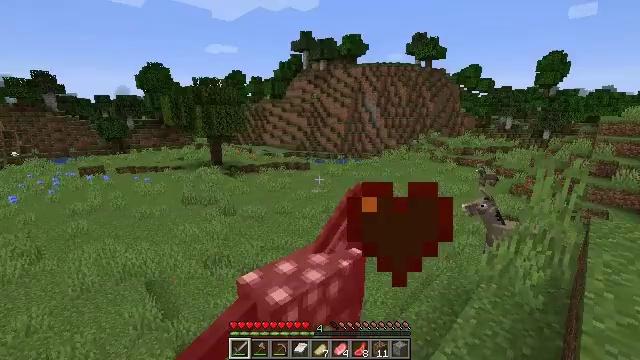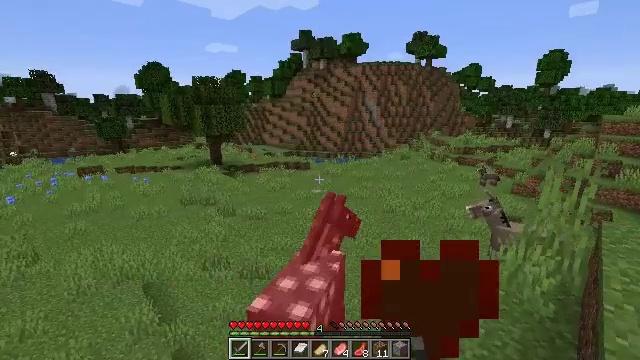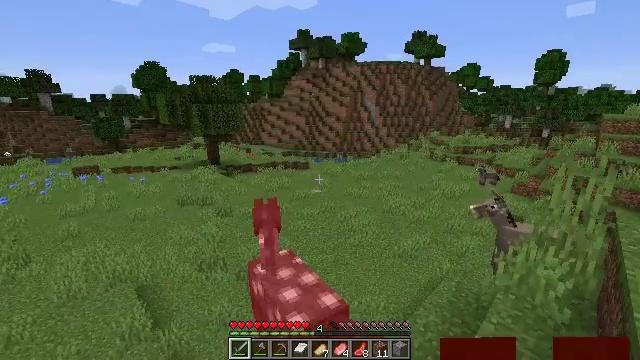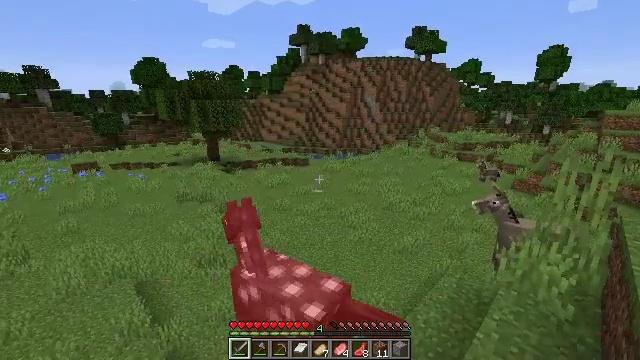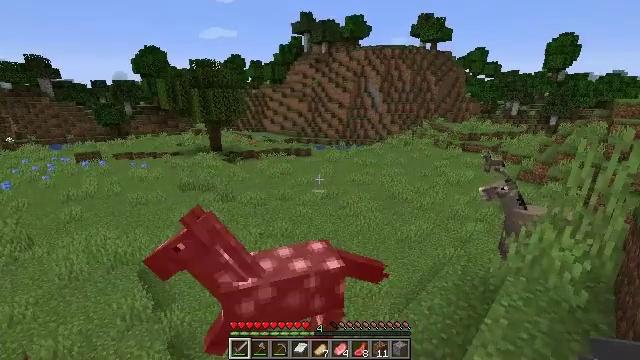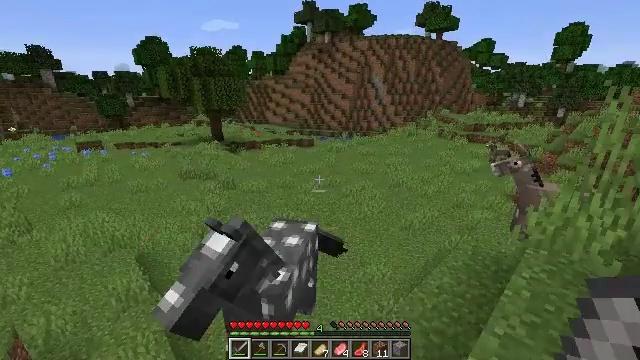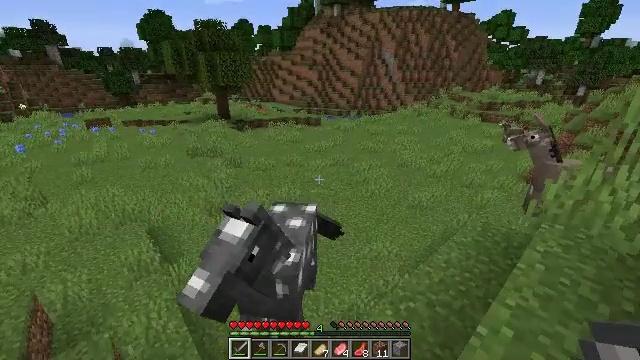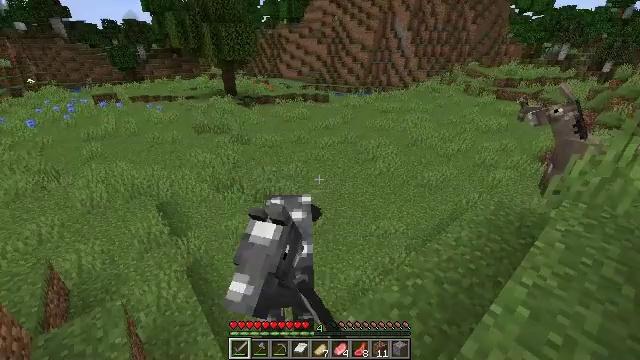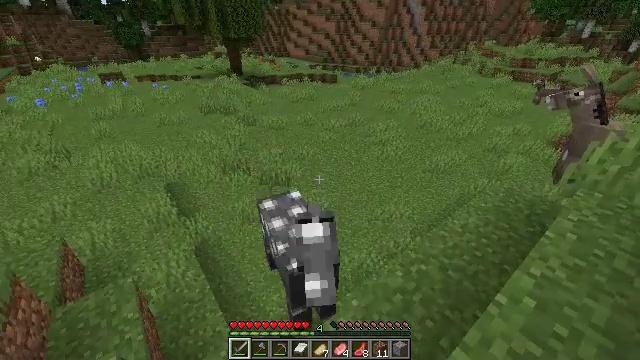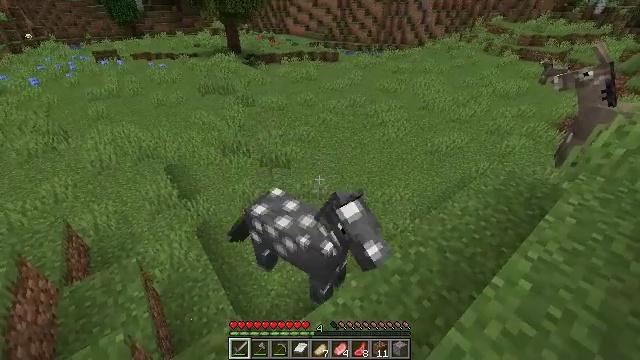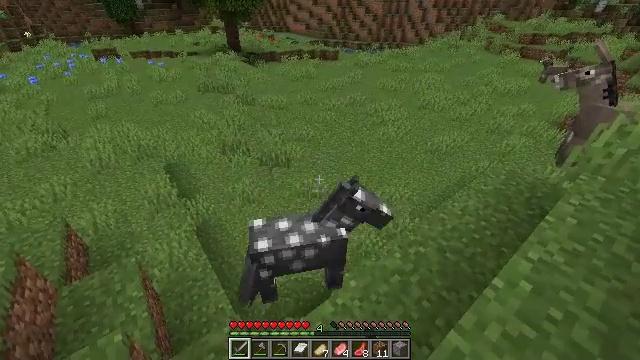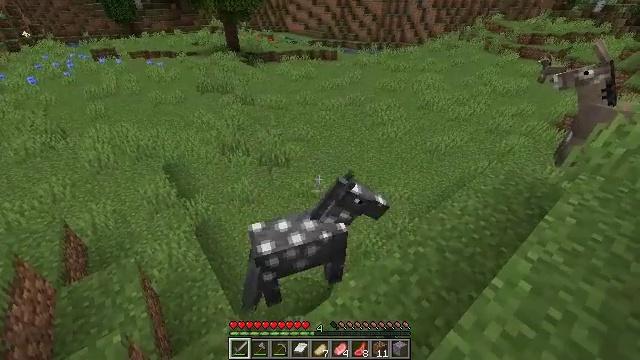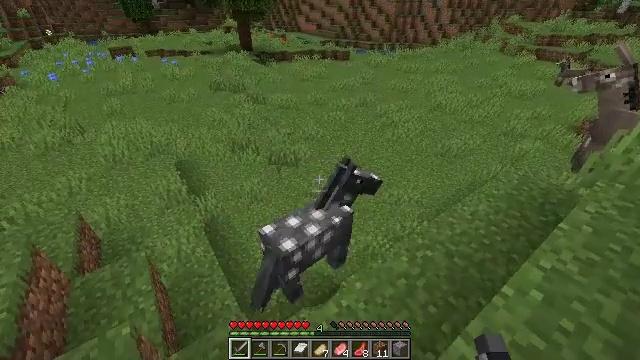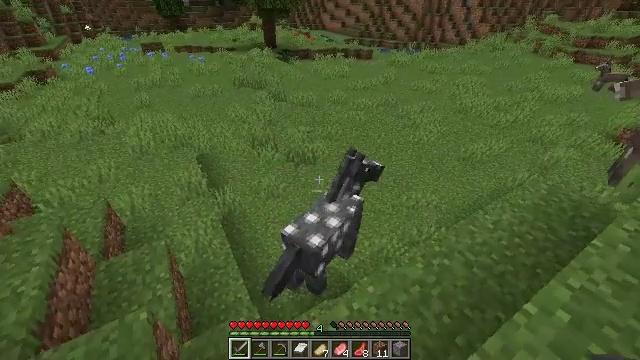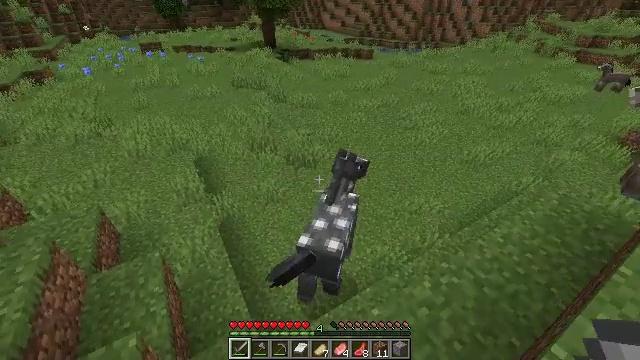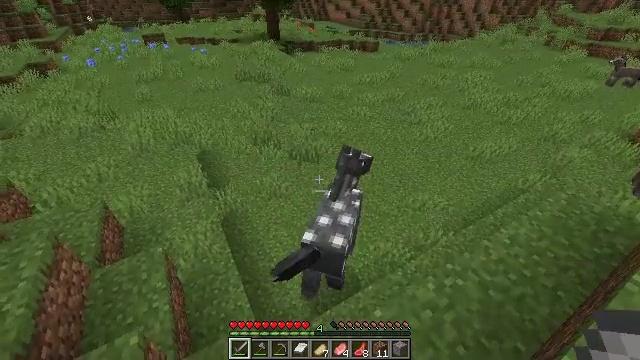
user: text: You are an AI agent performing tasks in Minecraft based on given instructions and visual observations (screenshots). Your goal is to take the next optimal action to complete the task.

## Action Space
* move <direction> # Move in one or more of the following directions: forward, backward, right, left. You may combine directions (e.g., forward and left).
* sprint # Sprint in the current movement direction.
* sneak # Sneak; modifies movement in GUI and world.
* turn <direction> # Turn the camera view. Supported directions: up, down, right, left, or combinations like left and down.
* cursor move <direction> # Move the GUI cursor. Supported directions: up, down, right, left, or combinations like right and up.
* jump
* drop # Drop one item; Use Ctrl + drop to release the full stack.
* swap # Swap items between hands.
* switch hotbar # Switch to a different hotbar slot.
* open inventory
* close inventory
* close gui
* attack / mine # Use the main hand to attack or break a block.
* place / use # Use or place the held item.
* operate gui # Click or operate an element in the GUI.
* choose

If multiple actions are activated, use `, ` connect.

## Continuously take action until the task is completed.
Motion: motion action
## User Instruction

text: Hunt a horse.
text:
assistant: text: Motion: move forward, attack / mine
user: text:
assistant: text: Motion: move forward, attack / mine
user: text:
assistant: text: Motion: attack / mine
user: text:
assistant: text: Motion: turn down, attack / mine
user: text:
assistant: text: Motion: turn down
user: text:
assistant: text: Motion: turn left and down, attack / mine
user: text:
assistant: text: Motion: turn left and down, attack / mine
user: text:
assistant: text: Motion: turn left and down, attack / mine
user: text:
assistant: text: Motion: turn down
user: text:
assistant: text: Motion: no_op
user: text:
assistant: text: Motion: no_op
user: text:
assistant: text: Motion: turn left
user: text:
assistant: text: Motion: move forward, turn left
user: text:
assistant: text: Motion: move forward
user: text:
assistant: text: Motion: move forward, turn down
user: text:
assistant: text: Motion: move forward, turn down
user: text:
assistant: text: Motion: move forward, turn down
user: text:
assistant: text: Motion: move forward, turn down
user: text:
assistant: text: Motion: move forward, turn right and down, attack / mine
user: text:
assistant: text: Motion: attack / mine
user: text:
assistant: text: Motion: move forward, attack / mine
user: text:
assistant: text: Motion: move forward
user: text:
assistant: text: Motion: move forward
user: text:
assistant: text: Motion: move forward, turn right and up, attack / mine
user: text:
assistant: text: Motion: move forward, turn right and up, attack / mine
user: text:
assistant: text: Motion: move forward, turn right and up, attack / mine
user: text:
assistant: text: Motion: move forward, turn left and up
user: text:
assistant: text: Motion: move forward, sprint, turn left
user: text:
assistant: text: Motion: move forward, sprint, turn left and down
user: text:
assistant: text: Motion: move forward, sprint, turn left